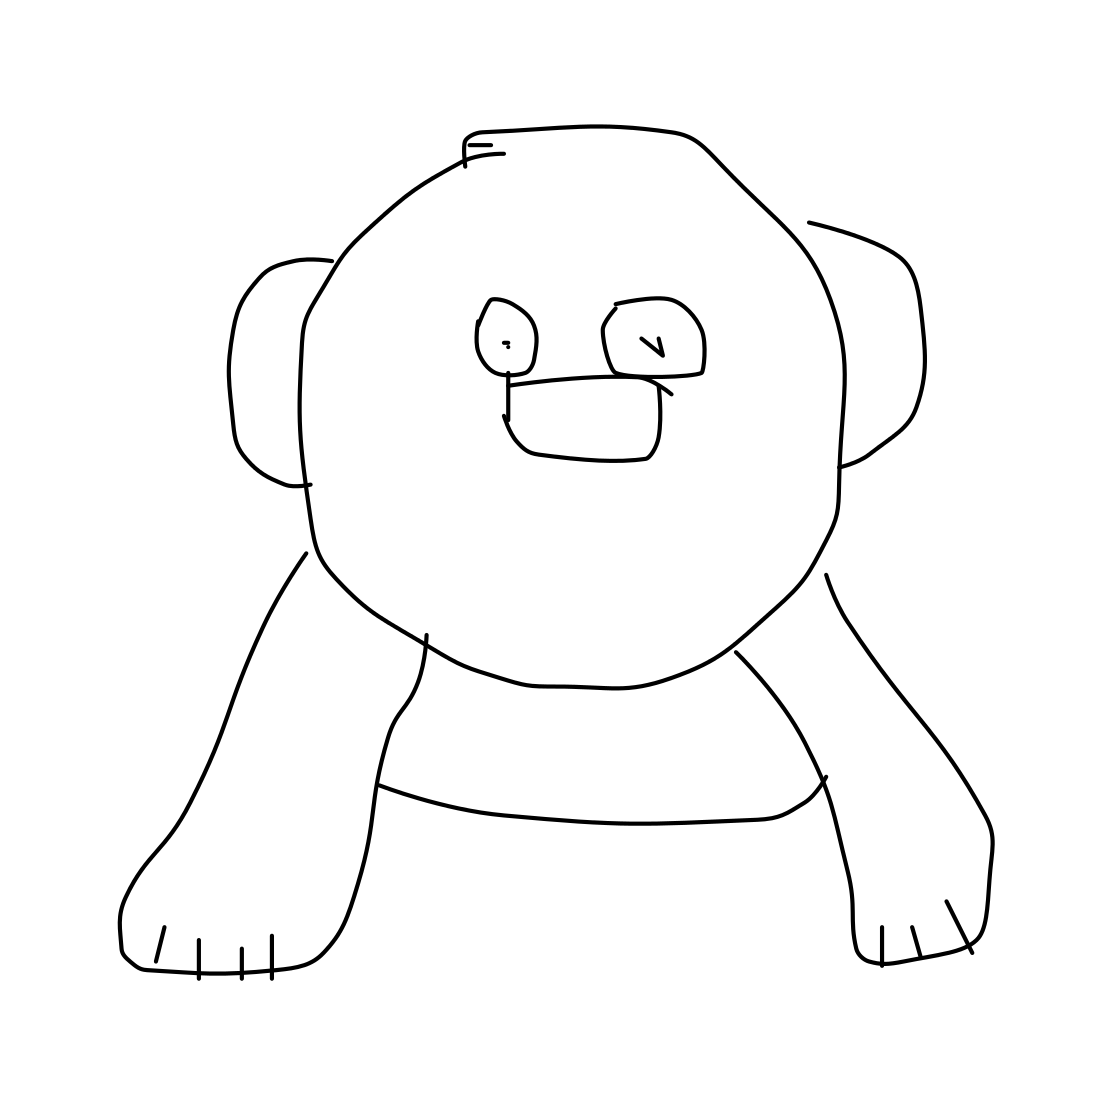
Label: panda